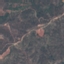
Land use / land cover class: HerbaceousVegetation